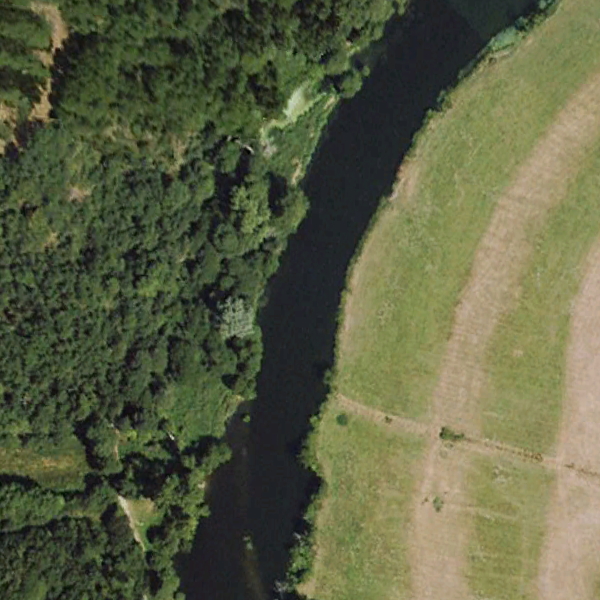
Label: River